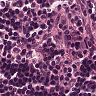
Metastatic tissue present: no